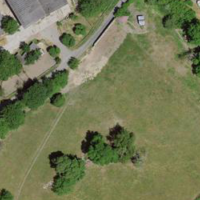
EUNIS habitat code: 52
Species observed at this site:
Cydonia oblonga